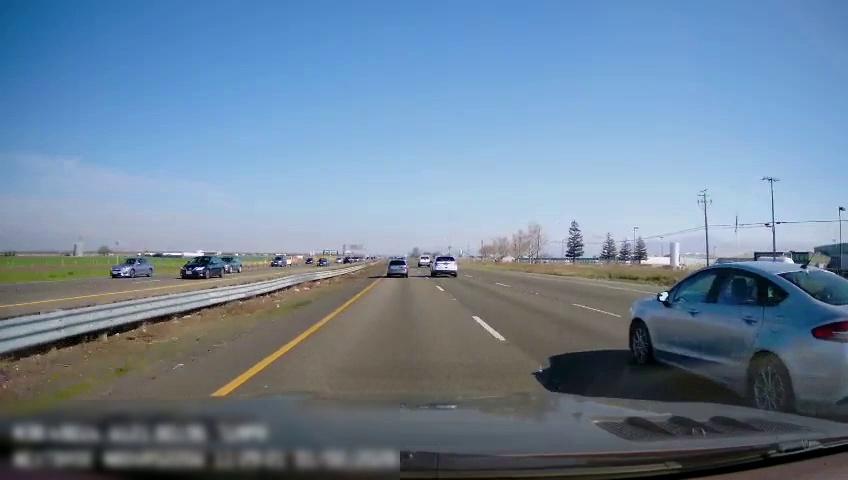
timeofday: Day
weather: Sunny
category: Drivable Space
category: Drivable Space
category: Vehicles | SUV
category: Vehicles | Car
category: Vehicles | SUV
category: Vehicles | SUV
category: Vehicles | SUV
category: Vehicles | SUV
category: Vehicles | SUV
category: Vehicles | SUV
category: Vehicles | SUV
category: Vehicles | SUV
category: Vehicles | Truck
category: Lanes | Current Lane
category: Lanes | Current Lane
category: Lanes | Alternate Lane
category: Lanes | Alternate Lane
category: Lanes | Opposite Lane
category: Lanes | Opposite Lane